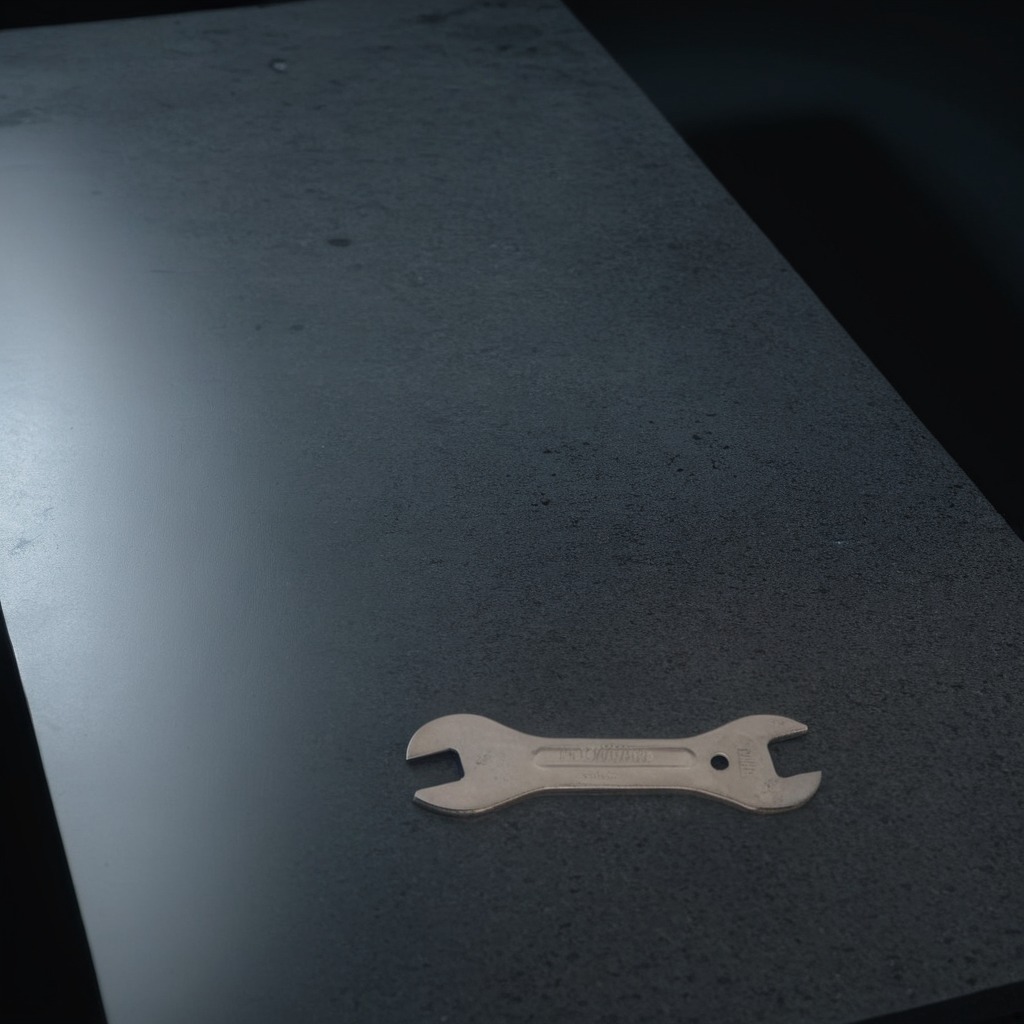
A wrench is lying on a clean granite table inside a workshop at night.